【题型】解答题　【知识点】立体几何　【难度】easy
如图，已知圆柱的高为 5，直三棱柱 $ABC-A'B'C'$ 的顶点 $A'$、$B'$、$C'$ 在圆柱上底面的圆周上，顶点 A、B、C 在圆柱下底面的圆周上，已知 $\angle ACB=90^\circ$，$BC=6$，$AC=8$，$C$ 为 AB 的中点．

(1)求二面角 $A'-BC-A$ 的正切值；

(2)求 B 到平面 $B'AC$ 的距离．
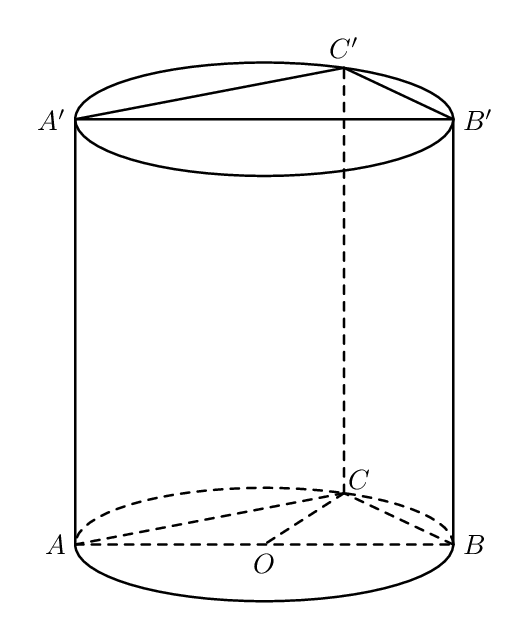
【解答】
【答案】(1)$\dfrac{5}{8}$
(2)$\dfrac{30\sqrt{61}}{61}$

【分析】（1）先证明 $BC \perp$ 平面 $AA'C$，得 $BC \perp AC$，得到 $\angle A'CA$ 为二面角 $A'-BC-A$ 的平面角，计算边长，解三角形即可求得；\\
（2）利用等体积转化即可求得点面距离．

【详解】（1）如图，连接 $A'C$，$B'AB$，因 $AA' \perp$ 平面 ABC，$BC \subset$ 平面 ABC，\\
则 $AA' \perp BC$，又 $BC \perp AC$，$BAC \cap AA'=A$，$AC$，$AA' \subset$ 平面 $AA'C$，\\
故 $BC \perp$ 平面 $AA'C$，又 $A'C \subset$ 平面 $AA'C$，故 $BC \perp A'C$，\\
则 $\angle A'CA$ 即二面角 $A'-BC-A$ 的平面角．\\
在 Rt$\triangle A'AC$ 中，$AA'=5$，$AC=8$，$\tan \angle A'CA = \dfrac{AA'}{AC} = \dfrac{5}{8}$．\\
所以二面角 $A'-BC-A$ 的正切值为 $\dfrac{5}{8}$．

（2）$\because BC \perp AC$，$CC' \perp AC$，$CC' \cap BC = C$\\
$\therefore AC \perp$ 平面 $BB'C$，即点 A 到平面 $BB'C$ 的距离为 AC，\\
又 $B'C \subset$ 平面 $BB'C$，$\therefore AC \perp B'C$，\\
设点 B 到平面 $B'AC$ 的距离为 d，\\
则由 $V_{B-B'AC} = V_{A-BB'C}$，可得 $\dfrac{1}{3} S_{\triangle B'AC} d = \dfrac{1}{3} S_{\triangle BB'C} \cdot AC$，\\
又 $S_{\triangle B'AC} = \dfrac{1}{2} AC \cdot B'C = \dfrac{1}{2} \times 8 \times \sqrt{6^2 + 5^2} = 4\sqrt{61}$，$S_{\triangle BB'C} = \dfrac{1}{2} BC \cdot BB' = \dfrac{1}{2} \times 6 \times 5 = 15$\\
所以 $\dfrac{1}{3} \times 4\sqrt{61} \times d = \dfrac{1}{3} \times 15 \times 8$，解得：$d = \dfrac{30\sqrt{61}}{61}$，\\
即 B 到平面 $B'AC$ 的距离为 $\dfrac{30\sqrt{61}}{61}$．

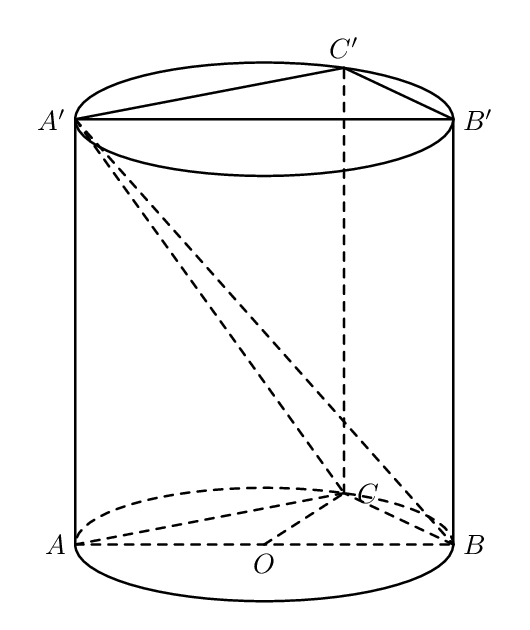